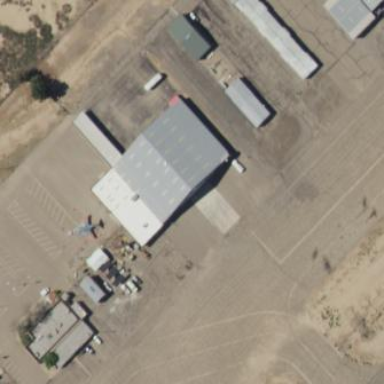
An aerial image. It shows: Hangar building located at airport.